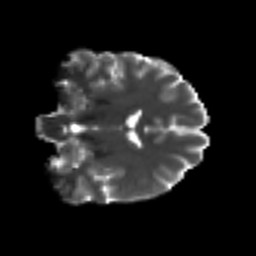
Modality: T2w
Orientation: coronal
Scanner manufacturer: siemens
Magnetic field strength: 3 T
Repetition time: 9.6 s
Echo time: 0.077 s